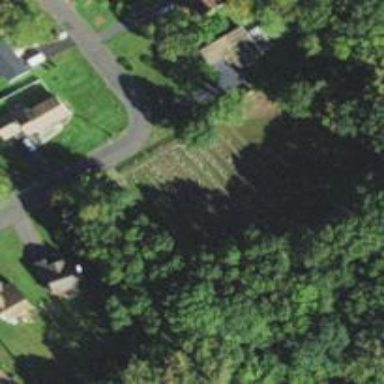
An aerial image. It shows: Cemetery.